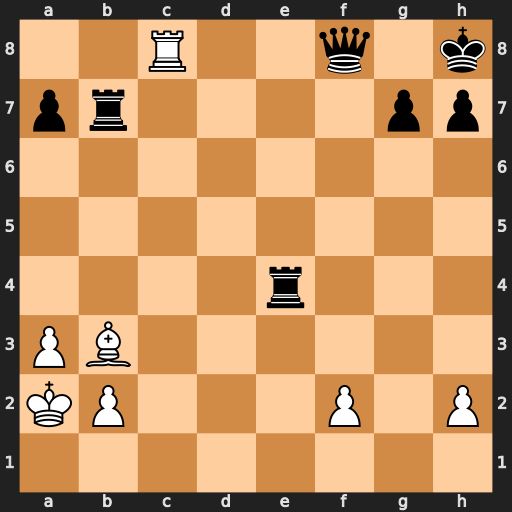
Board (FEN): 2R2q1k/pr4pp/8/8/4r3/PB6/KP3P1P/8
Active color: w
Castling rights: -
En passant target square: -
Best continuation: Rxf8#